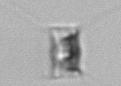
Label: Chaetoceros_similis